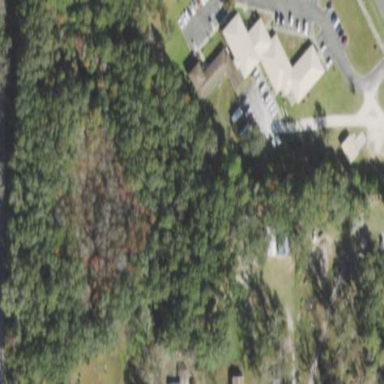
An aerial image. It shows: Mixed leaf woodland.